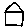
Label: house